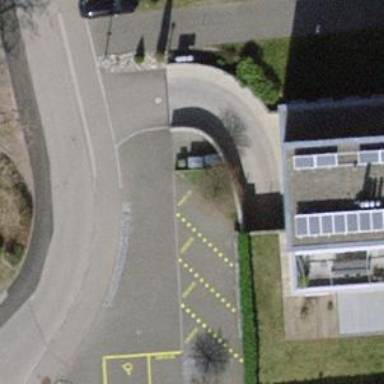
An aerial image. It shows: Parking aisle designated as service road.